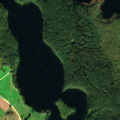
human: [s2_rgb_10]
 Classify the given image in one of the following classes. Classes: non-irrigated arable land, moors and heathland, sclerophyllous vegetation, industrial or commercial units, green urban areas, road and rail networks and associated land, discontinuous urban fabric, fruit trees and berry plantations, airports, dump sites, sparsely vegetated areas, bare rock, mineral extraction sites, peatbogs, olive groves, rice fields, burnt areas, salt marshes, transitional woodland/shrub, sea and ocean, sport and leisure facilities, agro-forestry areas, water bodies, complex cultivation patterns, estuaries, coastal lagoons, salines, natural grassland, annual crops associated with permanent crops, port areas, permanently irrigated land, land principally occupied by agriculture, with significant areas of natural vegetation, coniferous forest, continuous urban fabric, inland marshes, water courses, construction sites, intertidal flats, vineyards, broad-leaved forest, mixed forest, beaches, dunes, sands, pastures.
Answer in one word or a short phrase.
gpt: complex cultivation patterns, coniferous forest, mixed forest, water bodies